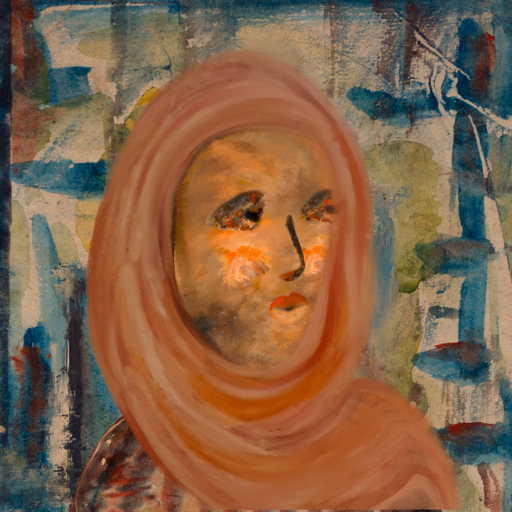
Background: Orphan, Head And Neck Side: Gypsy_Queen, Face Side: Gypsy_Queen, Bust: Orphan, Hair Side: Blank, Head Accessory: Pious_Lady_Scarf, Second Necklace: Blank, Necklace: Blank, Baby: Blank